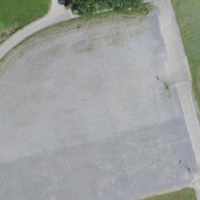
EUNIS habitat code: 54
Species observed at this site:
Polygonum aviculare
Plantago major